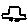
Label: car